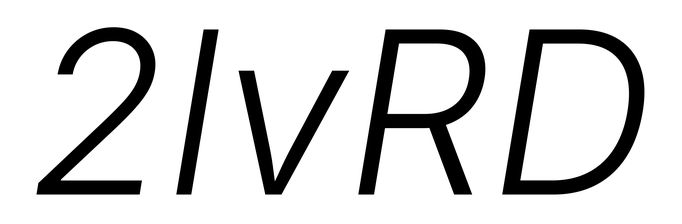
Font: Inter-Italic_Light_Italic